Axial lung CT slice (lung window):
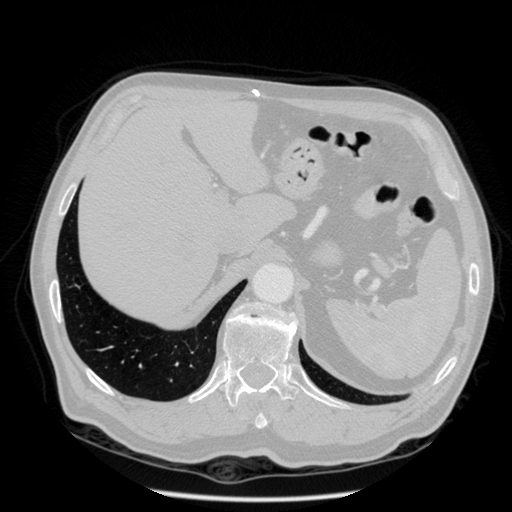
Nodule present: no